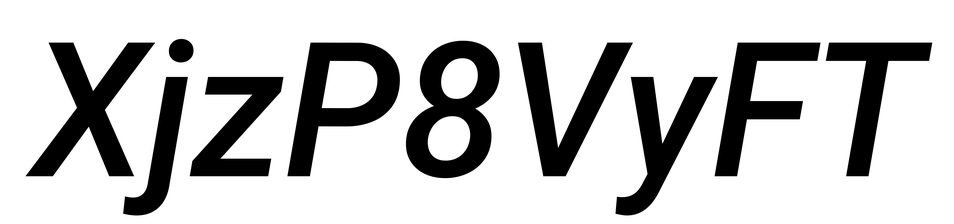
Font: Roboto-Italic_Medium_Italic